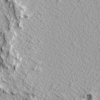
Label: not_dusty